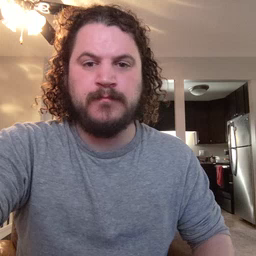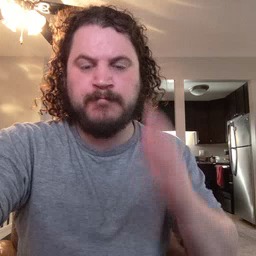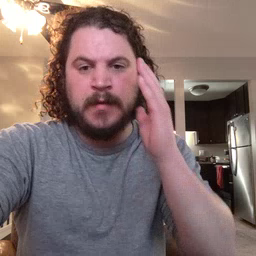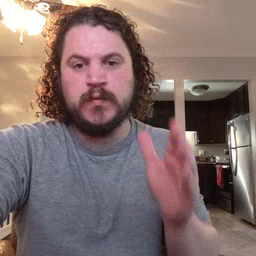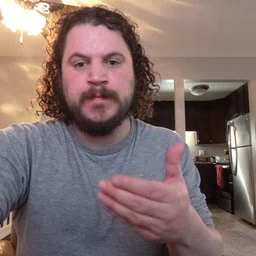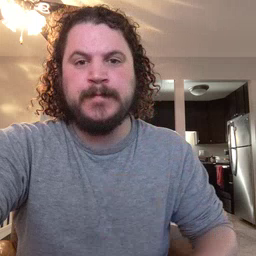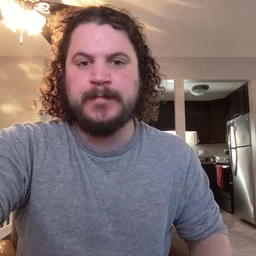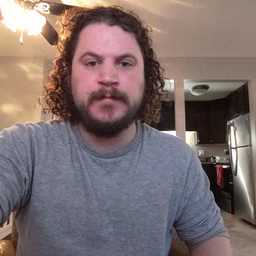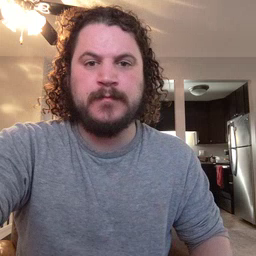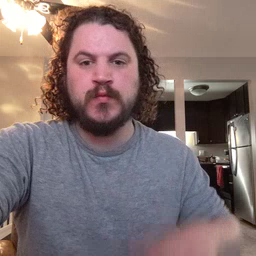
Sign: bedroom